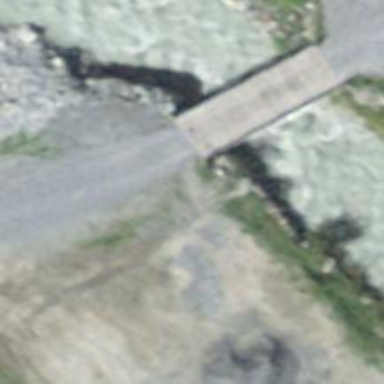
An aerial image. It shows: Path leading to bridge.